Field crop: maize
Growth stage: 2
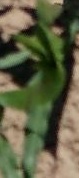
Species: maize